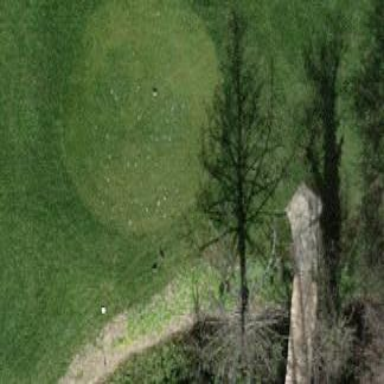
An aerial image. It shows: Grassy area designated as golf tee.